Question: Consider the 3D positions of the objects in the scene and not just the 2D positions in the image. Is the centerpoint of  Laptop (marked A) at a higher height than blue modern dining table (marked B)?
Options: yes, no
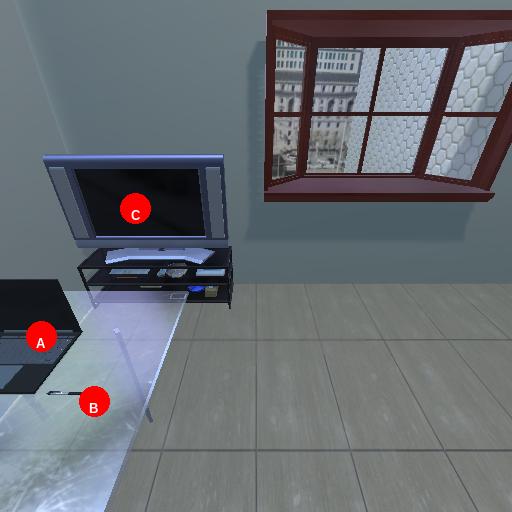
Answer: yes